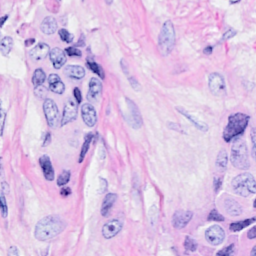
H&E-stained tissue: Breast